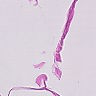
Metastatic tissue present: no